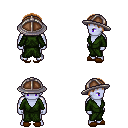
a pixel art fantasy rpg character, male body template, dark elf, purple skin, green robe, gold greaves, brown plain hairstyle, chain helm, brown slippers, four views (front, back, left, right), 2x2 character sprite sheet, small pixel art, hard edges, no anti-aliasing